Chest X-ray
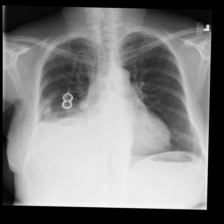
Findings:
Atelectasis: negative
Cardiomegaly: negative
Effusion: positive
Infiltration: negative
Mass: negative
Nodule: negative
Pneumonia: negative
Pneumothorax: negative
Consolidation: negative
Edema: negative
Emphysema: negative
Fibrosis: negative
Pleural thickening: negative
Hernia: negative